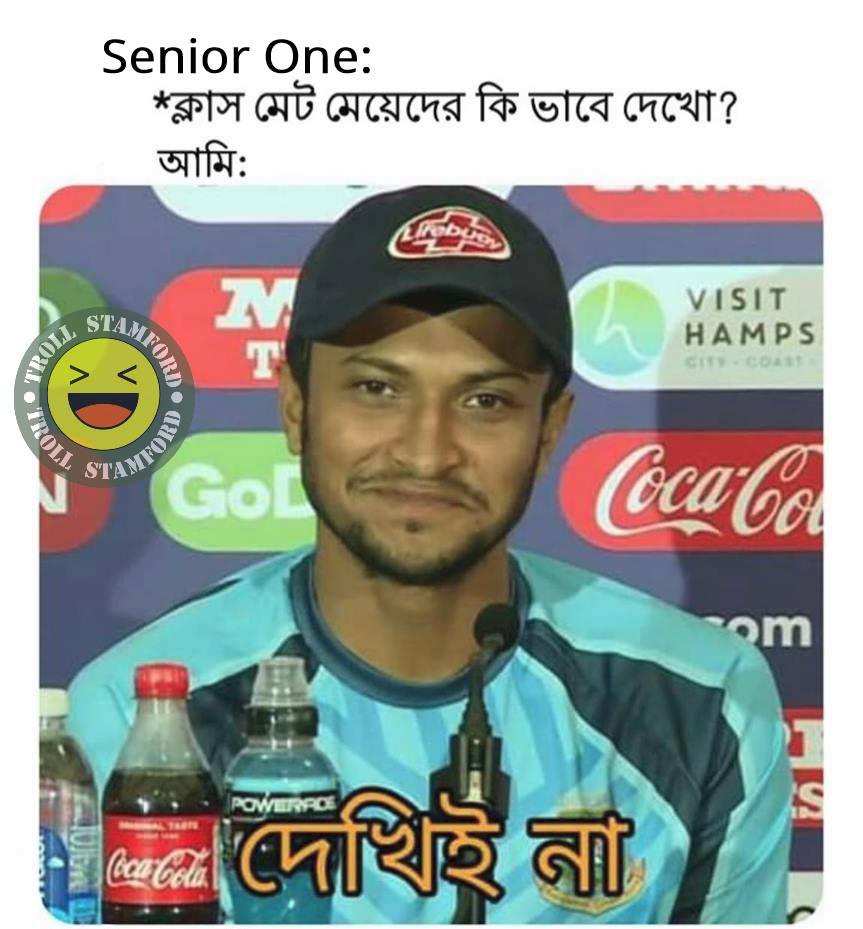
Caption: Senior One :    *ক্লাস মেট মেয়েদের কি ভাবে দেখো ?   আমি :  দেখিই না
Label: non-hate